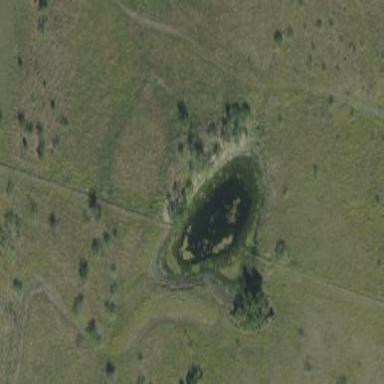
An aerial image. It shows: Pond with natural water.